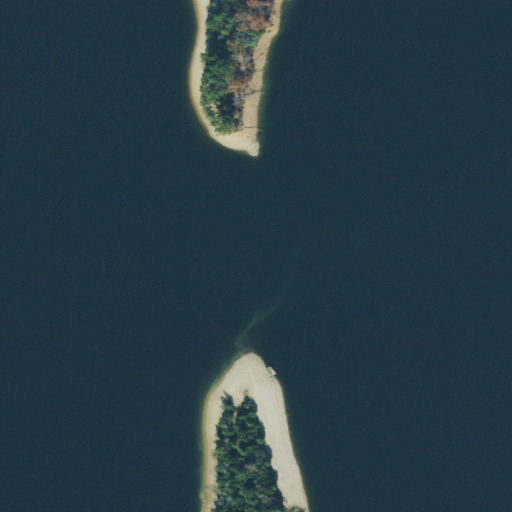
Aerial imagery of gap in Tennessee named The Narrows containing open water, open development, medium intensity development, and evergreen forest